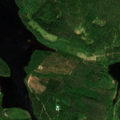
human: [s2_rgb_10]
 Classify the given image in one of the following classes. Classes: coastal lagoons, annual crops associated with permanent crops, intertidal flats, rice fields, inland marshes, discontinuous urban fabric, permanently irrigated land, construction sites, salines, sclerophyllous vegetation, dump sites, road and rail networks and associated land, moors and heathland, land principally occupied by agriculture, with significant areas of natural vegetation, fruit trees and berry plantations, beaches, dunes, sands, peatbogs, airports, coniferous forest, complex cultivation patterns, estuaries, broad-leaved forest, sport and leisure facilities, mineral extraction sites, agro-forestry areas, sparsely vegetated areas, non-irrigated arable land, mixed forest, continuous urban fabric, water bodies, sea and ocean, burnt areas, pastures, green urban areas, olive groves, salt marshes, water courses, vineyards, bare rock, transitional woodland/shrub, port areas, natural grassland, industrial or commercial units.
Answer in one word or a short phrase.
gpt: coniferous forest, mixed forest, water bodies